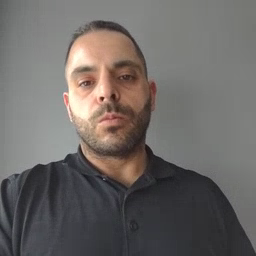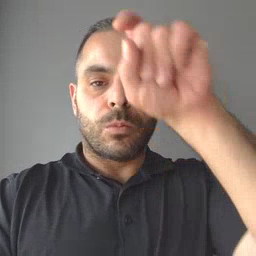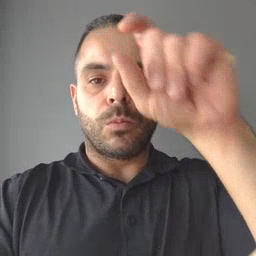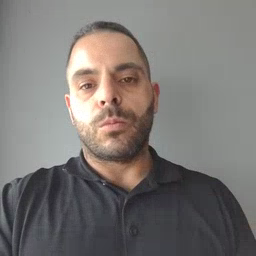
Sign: puzzle